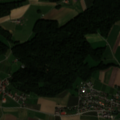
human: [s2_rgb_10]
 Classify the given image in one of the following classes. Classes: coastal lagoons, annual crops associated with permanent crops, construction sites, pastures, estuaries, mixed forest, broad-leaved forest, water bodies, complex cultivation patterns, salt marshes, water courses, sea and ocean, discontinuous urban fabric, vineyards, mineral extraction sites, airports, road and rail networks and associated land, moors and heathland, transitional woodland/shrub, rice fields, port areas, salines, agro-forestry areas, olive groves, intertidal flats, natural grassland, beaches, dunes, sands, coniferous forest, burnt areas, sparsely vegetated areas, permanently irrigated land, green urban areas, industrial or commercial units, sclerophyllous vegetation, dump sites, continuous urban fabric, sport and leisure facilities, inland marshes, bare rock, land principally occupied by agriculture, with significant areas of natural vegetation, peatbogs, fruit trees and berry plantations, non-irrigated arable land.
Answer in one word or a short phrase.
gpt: discontinuous urban fabric, non-irrigated arable land, vineyards, mixed forest